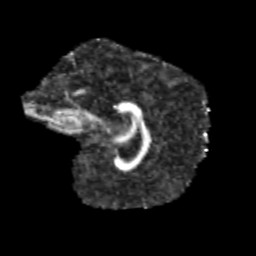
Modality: FA
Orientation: sagittal
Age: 13
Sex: female
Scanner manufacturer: siemens
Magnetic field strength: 3 T
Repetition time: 3.8 s
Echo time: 0.07 s